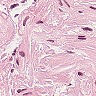
Metastatic tissue present: no